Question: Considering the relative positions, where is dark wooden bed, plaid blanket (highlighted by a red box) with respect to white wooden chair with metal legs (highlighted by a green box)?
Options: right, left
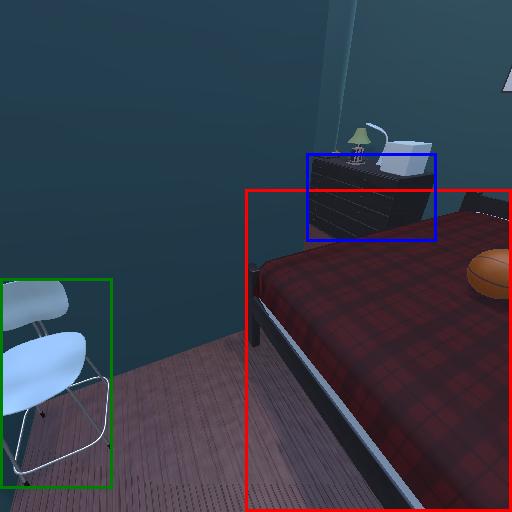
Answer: right